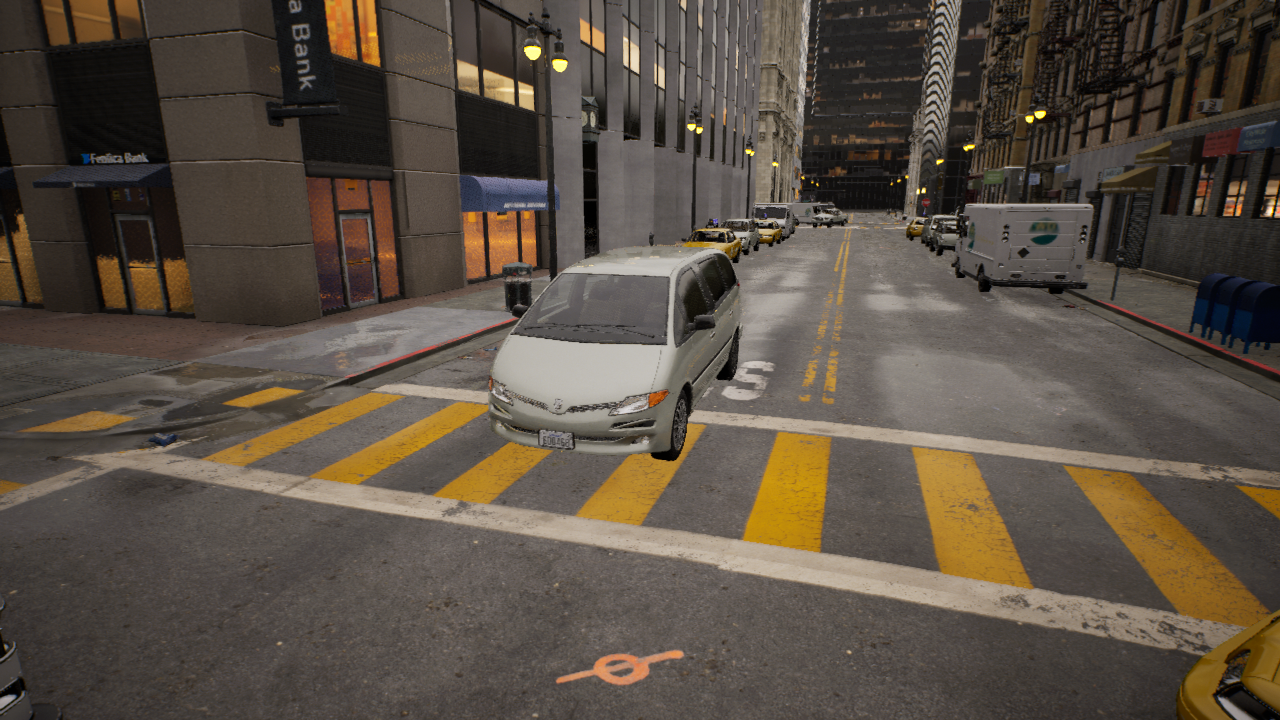
Venue: residential
Lighting: golden hour
Vehicle rig: minivan